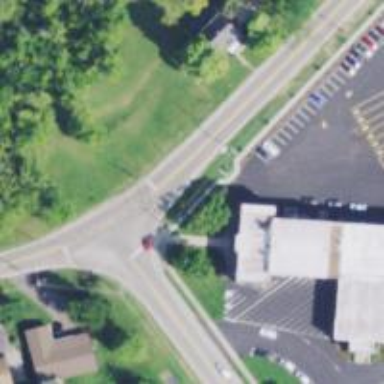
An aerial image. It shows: Crossing on the road.